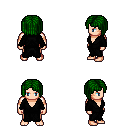
a pixel art fantasy rpg character, male body template, human, light skin, gray robe, white pants, green pageboy hairstyle, four views (front, back, left, right), 2x2 character sprite sheet, small pixel art, hard edges, no anti-aliasing